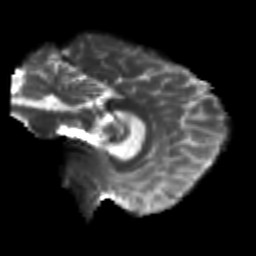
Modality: T2w
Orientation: sagittal
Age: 21
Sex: male
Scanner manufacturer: siemens
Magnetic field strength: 3 T
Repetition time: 3.5 s
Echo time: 0.104 s